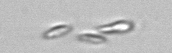
Label: Dinobryon